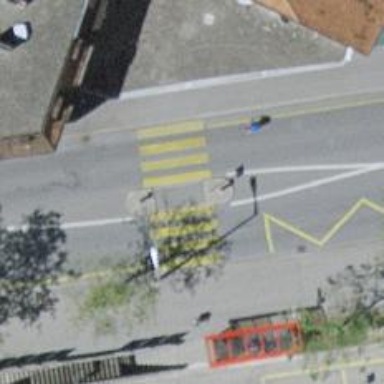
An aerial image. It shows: Uncontrolled crossing with central island on the road.